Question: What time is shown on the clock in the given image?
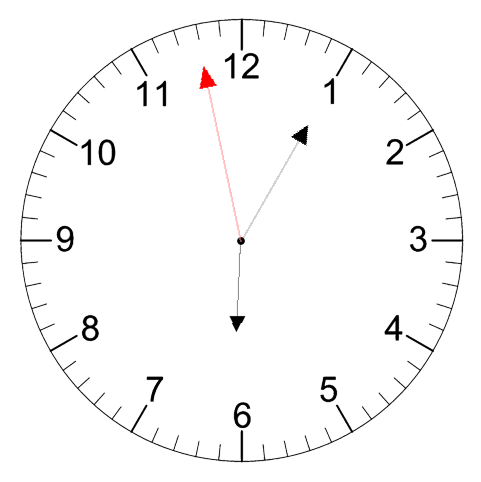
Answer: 06:04:58